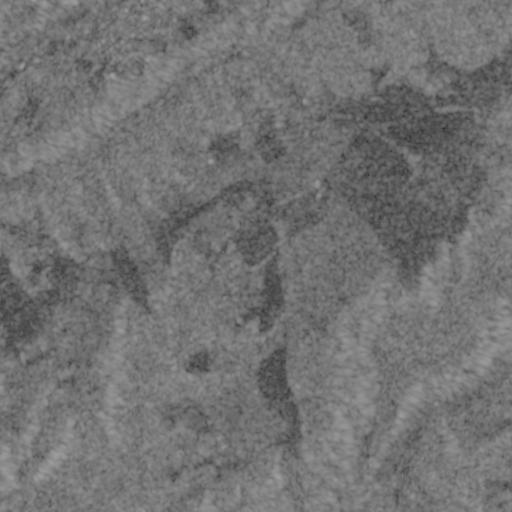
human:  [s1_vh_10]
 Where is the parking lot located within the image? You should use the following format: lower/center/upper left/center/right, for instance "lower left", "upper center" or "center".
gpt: The parking lot is located in the upper left of the image.
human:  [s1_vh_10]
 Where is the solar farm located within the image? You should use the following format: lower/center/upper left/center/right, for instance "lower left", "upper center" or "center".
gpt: The solar farm is located in the upper right of the image.
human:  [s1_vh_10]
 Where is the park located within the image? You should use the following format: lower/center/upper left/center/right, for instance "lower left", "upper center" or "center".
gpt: There is no park in the image.

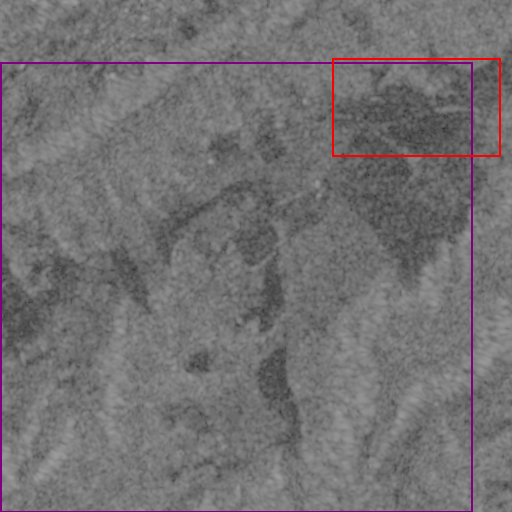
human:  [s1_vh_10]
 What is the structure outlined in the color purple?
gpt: The structure outlined in purple is a crop field.
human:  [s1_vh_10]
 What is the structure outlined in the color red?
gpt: The structure outlined in red is a solar farm.
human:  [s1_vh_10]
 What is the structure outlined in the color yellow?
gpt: There is no yellow outline.